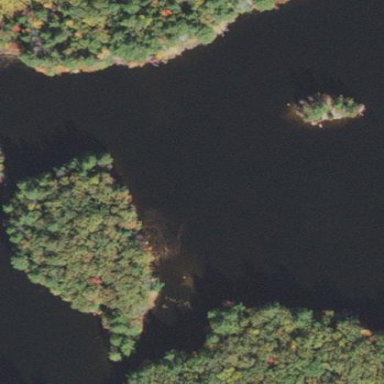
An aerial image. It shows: Mixed forest on small islet. The forest consists of trees with mixed leaf types and cycles.